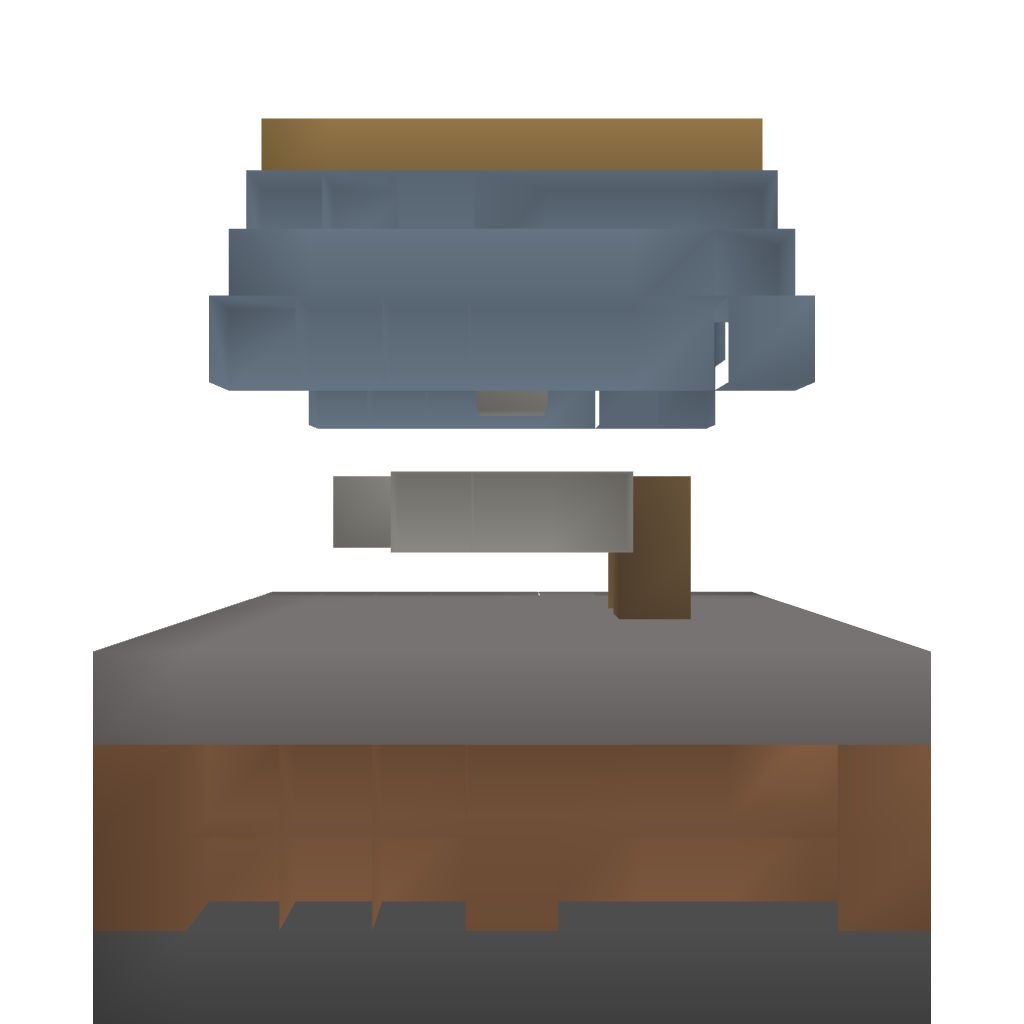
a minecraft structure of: Trap For Curious!